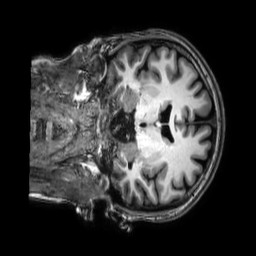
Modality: T1w
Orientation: coronal
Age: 26
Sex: female
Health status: healthy
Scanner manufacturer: philips
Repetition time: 0.009 s
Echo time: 0.004 s